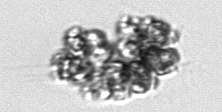
Label: Corymbellus